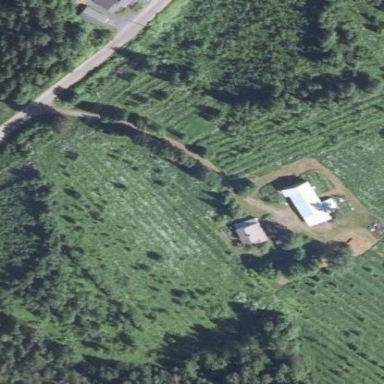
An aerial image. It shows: Farmyard in rural farm setting.